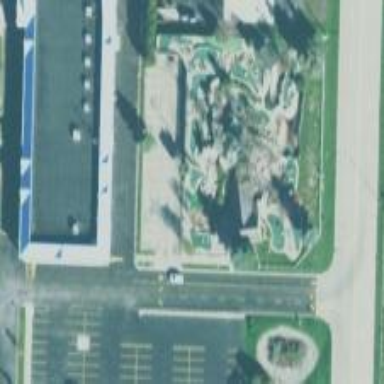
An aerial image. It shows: Miniature golf course.